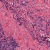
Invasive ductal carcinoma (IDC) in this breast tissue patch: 1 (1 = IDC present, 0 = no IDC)